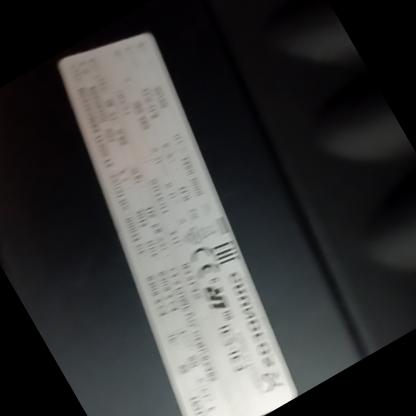
Klasa: tabliczka-znamionowa